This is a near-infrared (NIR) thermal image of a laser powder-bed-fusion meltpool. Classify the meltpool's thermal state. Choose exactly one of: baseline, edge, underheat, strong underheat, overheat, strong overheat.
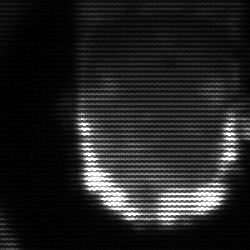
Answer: baseline